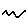
Label: zigzag